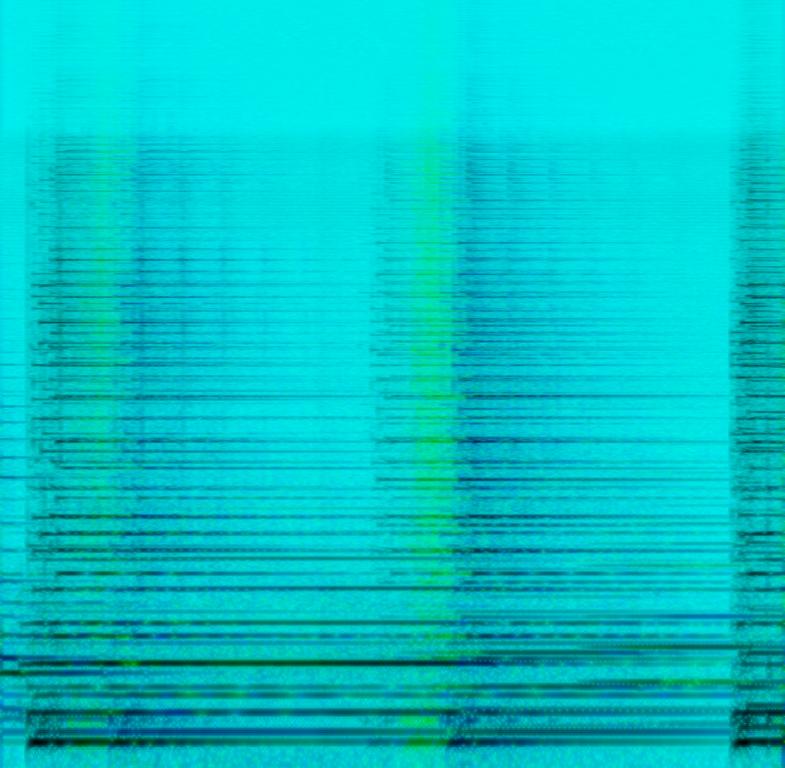
This song is an instrumental. The tempo is slow with an intense spanish guitar melody, and keyboard accompaniment. The music is intense, deliberate, scary, sinister, spooky , eerie and meant to induce fear.